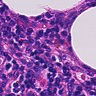
Metastatic tissue present: no